Question: I'm trying to change the context of an html children element.
'''
<div class="outer-container">
<div class="main-content">
<img class="chid-element" />
</div>
</div>
'''
The 'main-content'element is 6 columns wide and is shifted by 2.
I would like its children ''to span from the .outer container's second column to its 11th.

Any idea? Thanks.
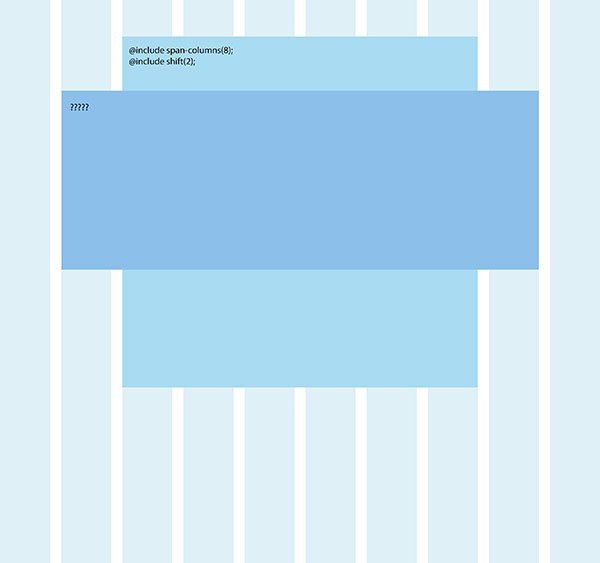
Answer: On 'chid-element' you need to use '@include span-columns(10 of 8)' and '@include shift(-1)'
<URL>